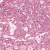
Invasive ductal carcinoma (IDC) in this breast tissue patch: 0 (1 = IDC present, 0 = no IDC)